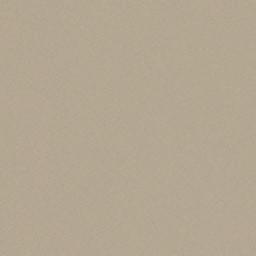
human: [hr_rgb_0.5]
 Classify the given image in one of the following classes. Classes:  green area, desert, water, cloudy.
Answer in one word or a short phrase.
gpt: desert